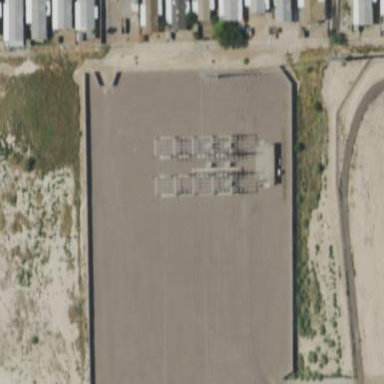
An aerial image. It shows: Power substation.